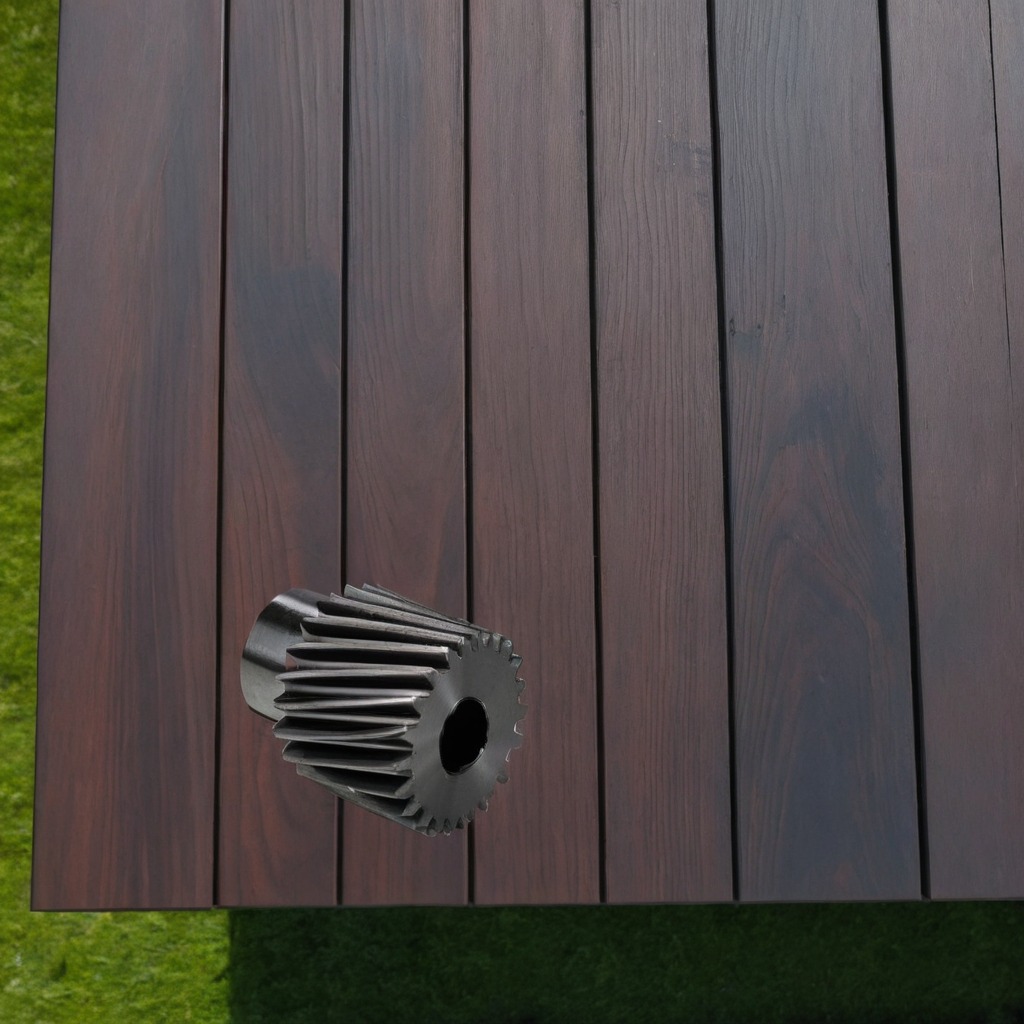
A steel gear with teeth lies on an isolated clean organized dark wood workbench in an outdoor DIY or construction setup afternoon light completely empty